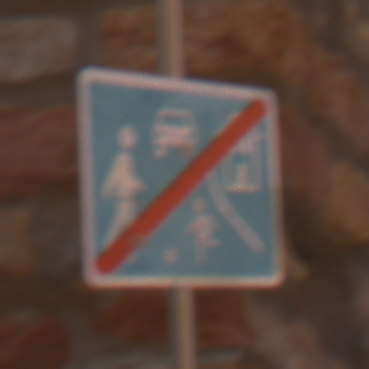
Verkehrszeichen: EndeVerkehrsberuhigterBereich
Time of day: MorningAfternoon
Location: Outdoor (Urban)
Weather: Clear
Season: NotSpecified
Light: Natural